You are looking at the short-time Fourier spectrogram of a bearing's acceleration signal. What is the most likely bearing condition (normal, inner_race, outer_race, ball)?
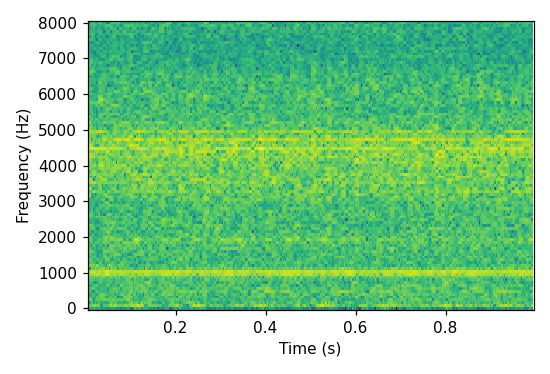
Answer: outer_race